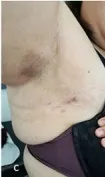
Psoriatic and HS lesions of patient 1. . (
a-
e) Psoriatic and HS lesions of first patient before treatment with certolizumab pegol.
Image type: medical_photograph (skin_photograph)